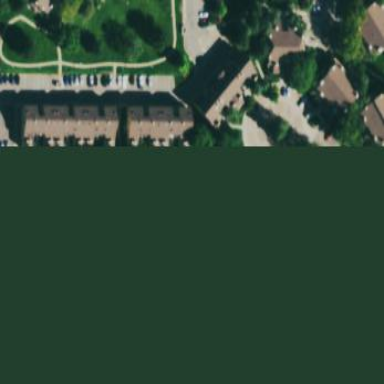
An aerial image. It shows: Condominium within residential area.